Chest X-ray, PA view. Patient: 30 years old, sex F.
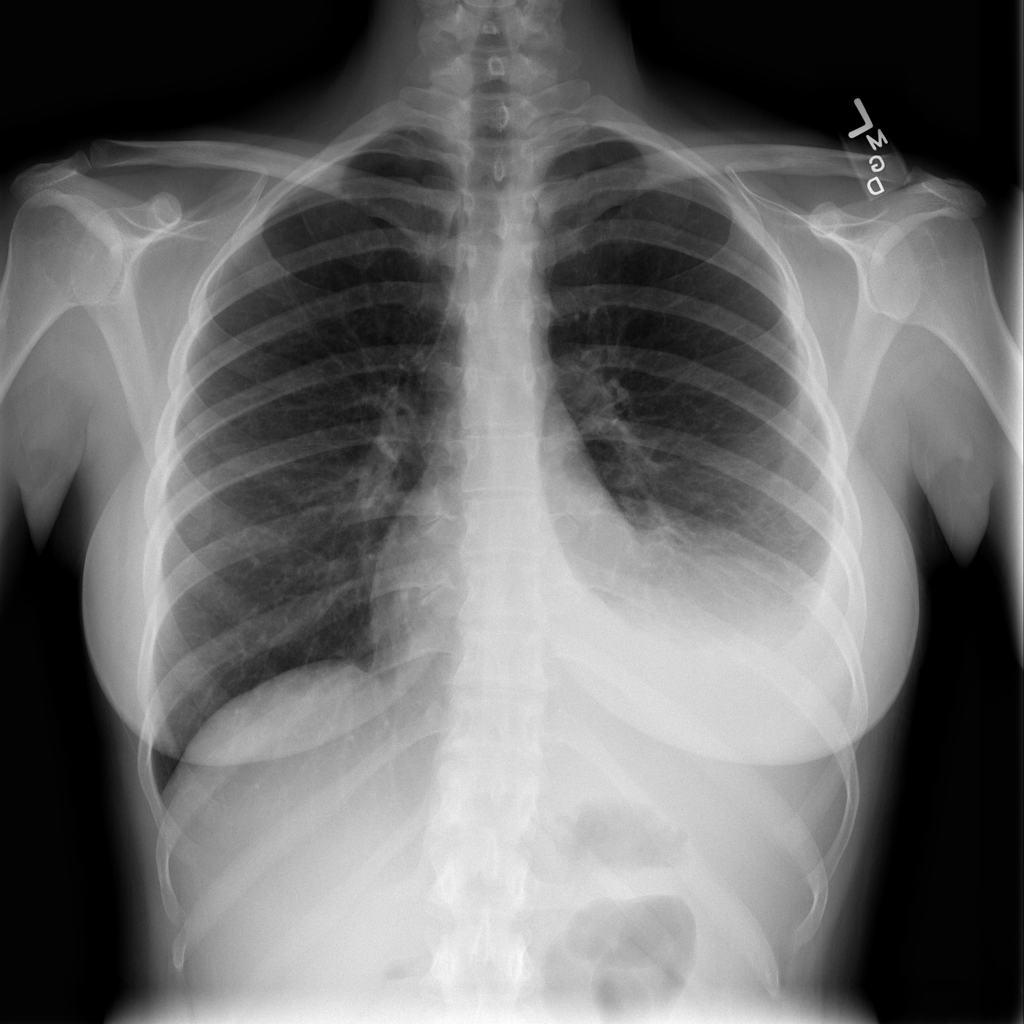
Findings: Effusion, Pneumothorax